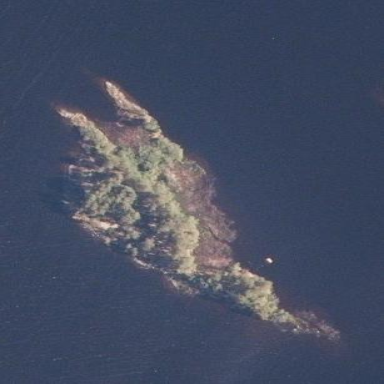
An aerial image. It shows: Islet.